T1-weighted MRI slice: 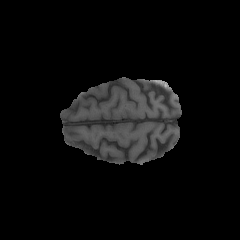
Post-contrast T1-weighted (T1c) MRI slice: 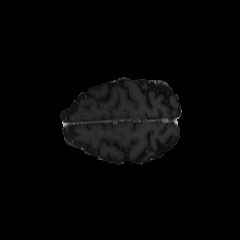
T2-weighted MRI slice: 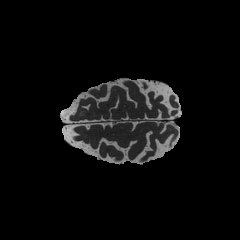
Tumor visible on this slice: no